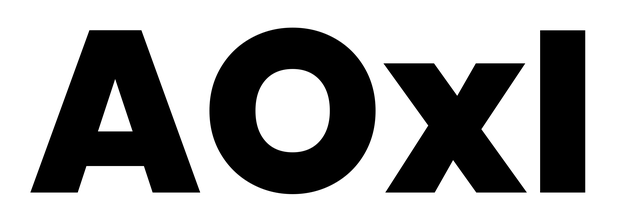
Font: Poppins-ExtraBold